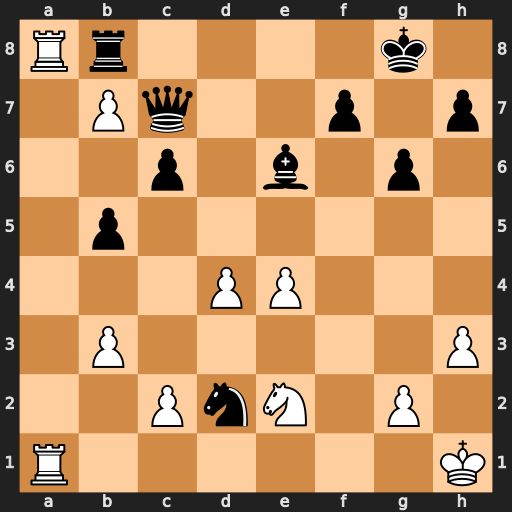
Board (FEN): Rr4k1/1Pq2p1p/2p1b1p1/1p6/3PP3/1P5P/2PnN1P1/R6K
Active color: w
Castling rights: -
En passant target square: -
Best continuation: Rxb8+ Kg7 Rg8+ Kxg8 Ra8+ Kg7 b8=Q Qxb8 Rxb8